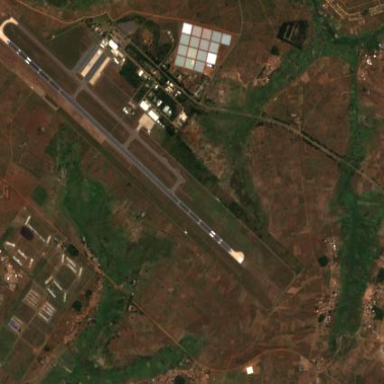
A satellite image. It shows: International aerodrome airport.